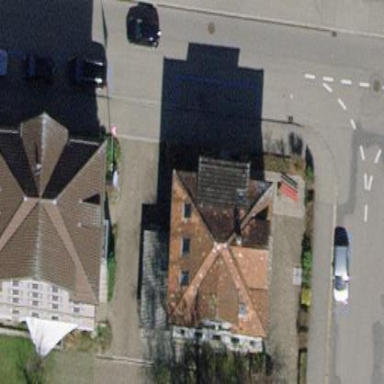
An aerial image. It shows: Detached building with pyramidal roof shape.